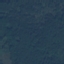
Land use / land cover: Forest